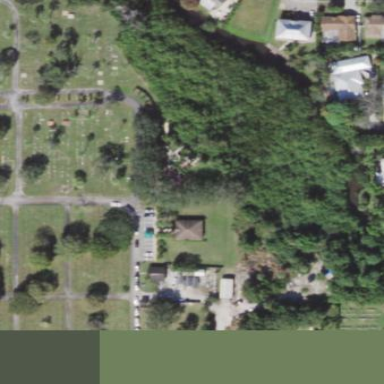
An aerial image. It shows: Cemetery.